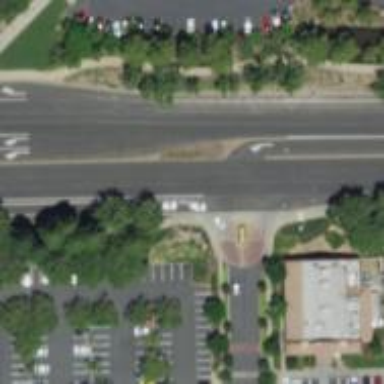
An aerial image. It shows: Primary link road with asphalt surface.